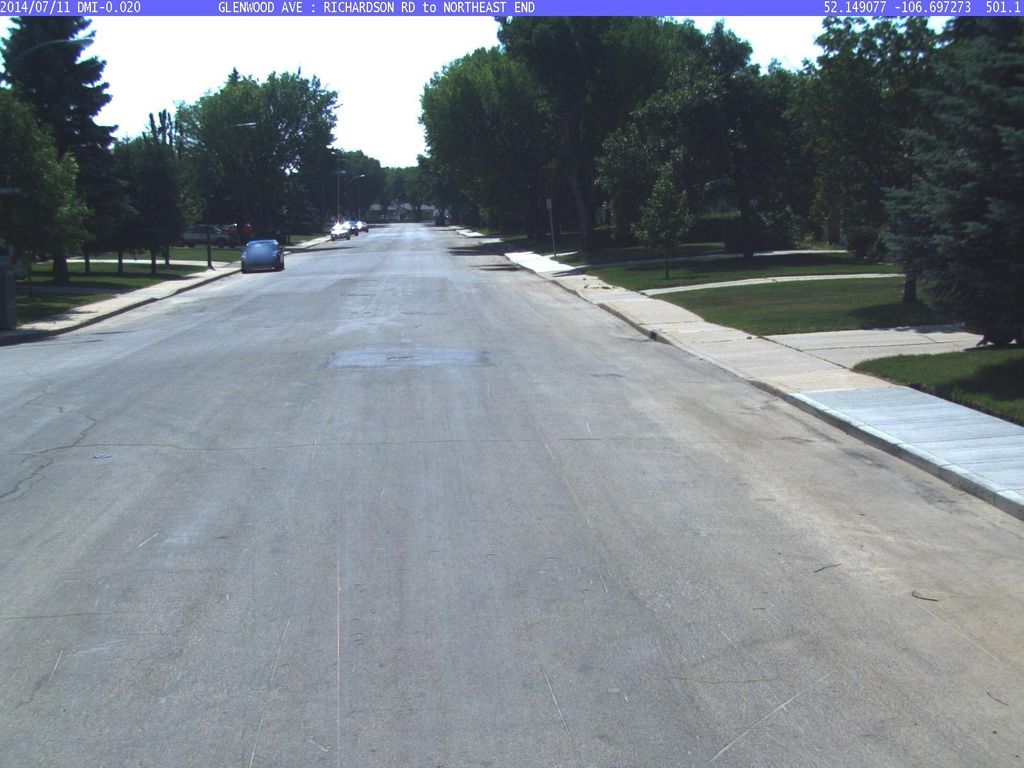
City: saskatoon